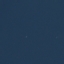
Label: SeaLake